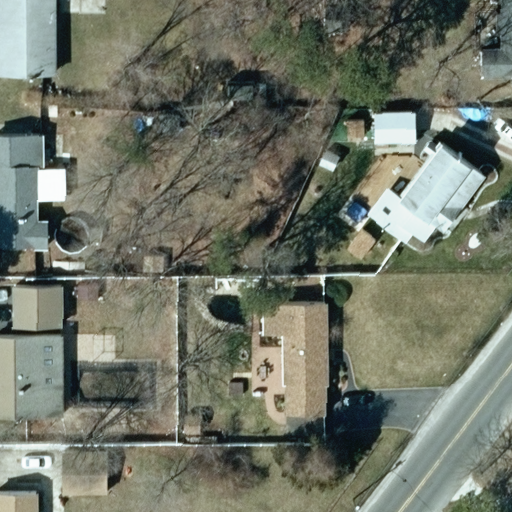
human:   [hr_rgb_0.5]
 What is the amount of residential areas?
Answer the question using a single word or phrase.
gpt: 1

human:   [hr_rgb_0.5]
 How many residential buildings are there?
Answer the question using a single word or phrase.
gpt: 7

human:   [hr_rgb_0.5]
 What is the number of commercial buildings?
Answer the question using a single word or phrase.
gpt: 0

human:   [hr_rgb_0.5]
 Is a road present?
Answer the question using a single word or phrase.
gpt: yes

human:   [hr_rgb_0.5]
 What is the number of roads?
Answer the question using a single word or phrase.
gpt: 1

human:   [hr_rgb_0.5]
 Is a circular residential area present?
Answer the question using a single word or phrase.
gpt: no

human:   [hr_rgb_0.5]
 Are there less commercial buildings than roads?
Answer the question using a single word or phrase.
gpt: yes

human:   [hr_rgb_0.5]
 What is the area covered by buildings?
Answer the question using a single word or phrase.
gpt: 1338m2

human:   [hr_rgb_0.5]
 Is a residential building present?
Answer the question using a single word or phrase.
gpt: yes

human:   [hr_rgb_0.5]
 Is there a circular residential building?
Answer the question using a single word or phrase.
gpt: no

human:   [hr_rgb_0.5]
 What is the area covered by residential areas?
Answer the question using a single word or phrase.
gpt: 4525m2

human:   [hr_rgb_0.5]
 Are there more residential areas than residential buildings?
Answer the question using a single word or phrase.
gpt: no

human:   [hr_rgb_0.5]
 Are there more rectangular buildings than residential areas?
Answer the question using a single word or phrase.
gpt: yes

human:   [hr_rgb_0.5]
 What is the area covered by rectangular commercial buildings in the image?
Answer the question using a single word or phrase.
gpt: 0m2

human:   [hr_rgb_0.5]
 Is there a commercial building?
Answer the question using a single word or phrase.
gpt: no

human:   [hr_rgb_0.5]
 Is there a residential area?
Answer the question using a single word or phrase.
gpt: yes

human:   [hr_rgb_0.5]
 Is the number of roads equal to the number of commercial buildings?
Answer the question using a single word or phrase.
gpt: no

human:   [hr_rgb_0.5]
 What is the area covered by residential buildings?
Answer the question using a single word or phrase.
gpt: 1077m2

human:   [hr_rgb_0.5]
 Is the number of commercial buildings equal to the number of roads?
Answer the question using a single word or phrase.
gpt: no

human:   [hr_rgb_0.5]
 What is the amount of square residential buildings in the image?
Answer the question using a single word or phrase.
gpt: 0

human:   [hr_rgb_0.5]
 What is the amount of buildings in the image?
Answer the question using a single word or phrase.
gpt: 11

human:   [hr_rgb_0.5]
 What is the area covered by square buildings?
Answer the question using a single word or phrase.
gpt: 0m2

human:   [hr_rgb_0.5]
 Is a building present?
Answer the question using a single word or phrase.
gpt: yes

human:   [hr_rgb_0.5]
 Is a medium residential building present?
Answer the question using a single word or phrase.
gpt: yes

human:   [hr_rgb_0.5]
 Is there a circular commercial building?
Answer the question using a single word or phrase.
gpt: no

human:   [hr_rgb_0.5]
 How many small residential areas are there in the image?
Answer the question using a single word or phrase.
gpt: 0

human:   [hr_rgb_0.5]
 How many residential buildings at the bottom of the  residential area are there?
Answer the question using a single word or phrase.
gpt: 3

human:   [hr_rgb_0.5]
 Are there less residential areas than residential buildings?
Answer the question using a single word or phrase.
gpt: yes

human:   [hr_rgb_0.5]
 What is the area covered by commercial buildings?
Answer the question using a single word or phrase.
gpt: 0m2

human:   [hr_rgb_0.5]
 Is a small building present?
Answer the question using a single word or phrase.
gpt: yes

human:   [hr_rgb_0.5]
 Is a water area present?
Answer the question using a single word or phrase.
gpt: no

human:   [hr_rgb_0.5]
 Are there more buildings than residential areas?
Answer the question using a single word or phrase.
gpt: yes

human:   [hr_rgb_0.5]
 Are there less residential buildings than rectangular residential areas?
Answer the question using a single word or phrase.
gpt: no

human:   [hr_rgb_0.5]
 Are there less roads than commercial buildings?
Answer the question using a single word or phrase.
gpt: no

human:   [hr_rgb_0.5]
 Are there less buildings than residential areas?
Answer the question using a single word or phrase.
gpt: no

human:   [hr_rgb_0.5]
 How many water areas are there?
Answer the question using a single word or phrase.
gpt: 0

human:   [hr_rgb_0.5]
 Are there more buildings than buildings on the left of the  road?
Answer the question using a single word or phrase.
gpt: yes

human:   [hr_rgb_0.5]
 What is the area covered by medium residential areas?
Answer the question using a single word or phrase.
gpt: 0m2

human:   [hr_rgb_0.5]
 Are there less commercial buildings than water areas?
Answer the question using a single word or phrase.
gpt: no

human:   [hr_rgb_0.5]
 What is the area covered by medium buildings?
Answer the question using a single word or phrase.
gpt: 921m2

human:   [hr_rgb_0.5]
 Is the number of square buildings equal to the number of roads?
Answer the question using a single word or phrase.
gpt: no

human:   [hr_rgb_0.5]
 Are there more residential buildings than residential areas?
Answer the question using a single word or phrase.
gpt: yes

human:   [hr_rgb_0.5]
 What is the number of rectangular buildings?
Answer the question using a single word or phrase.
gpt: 7

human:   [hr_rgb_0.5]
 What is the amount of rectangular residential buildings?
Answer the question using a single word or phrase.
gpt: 3

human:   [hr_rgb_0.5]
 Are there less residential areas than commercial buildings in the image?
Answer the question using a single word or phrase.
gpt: no

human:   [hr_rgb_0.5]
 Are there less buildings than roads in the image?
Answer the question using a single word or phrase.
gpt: no

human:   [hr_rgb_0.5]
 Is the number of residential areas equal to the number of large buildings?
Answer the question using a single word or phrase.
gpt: no

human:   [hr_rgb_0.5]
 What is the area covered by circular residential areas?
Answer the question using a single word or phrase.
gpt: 0m2

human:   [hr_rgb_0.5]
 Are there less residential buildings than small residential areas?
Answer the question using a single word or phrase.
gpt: no

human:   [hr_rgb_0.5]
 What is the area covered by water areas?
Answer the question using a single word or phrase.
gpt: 0m2

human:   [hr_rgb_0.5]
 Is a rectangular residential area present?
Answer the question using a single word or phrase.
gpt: yes

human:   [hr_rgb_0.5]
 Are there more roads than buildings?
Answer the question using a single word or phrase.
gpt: no

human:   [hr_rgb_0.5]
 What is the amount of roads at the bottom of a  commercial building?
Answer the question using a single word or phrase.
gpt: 0

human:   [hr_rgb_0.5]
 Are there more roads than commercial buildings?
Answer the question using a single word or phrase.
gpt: yes

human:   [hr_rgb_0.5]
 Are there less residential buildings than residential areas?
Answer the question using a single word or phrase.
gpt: no

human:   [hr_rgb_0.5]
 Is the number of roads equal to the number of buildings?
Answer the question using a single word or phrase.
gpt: no

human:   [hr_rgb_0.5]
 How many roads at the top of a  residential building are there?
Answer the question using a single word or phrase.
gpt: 1

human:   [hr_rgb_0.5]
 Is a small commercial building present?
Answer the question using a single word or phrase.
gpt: no

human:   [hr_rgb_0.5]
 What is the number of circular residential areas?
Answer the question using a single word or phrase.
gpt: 0

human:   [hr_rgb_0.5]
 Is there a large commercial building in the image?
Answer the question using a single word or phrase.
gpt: no

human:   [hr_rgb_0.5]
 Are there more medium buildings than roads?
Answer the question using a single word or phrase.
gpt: yes

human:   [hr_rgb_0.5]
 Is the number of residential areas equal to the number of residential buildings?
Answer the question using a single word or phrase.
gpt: no

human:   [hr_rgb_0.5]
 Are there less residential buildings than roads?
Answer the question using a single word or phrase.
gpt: no

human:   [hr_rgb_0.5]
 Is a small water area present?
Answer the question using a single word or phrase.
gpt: no